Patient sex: F
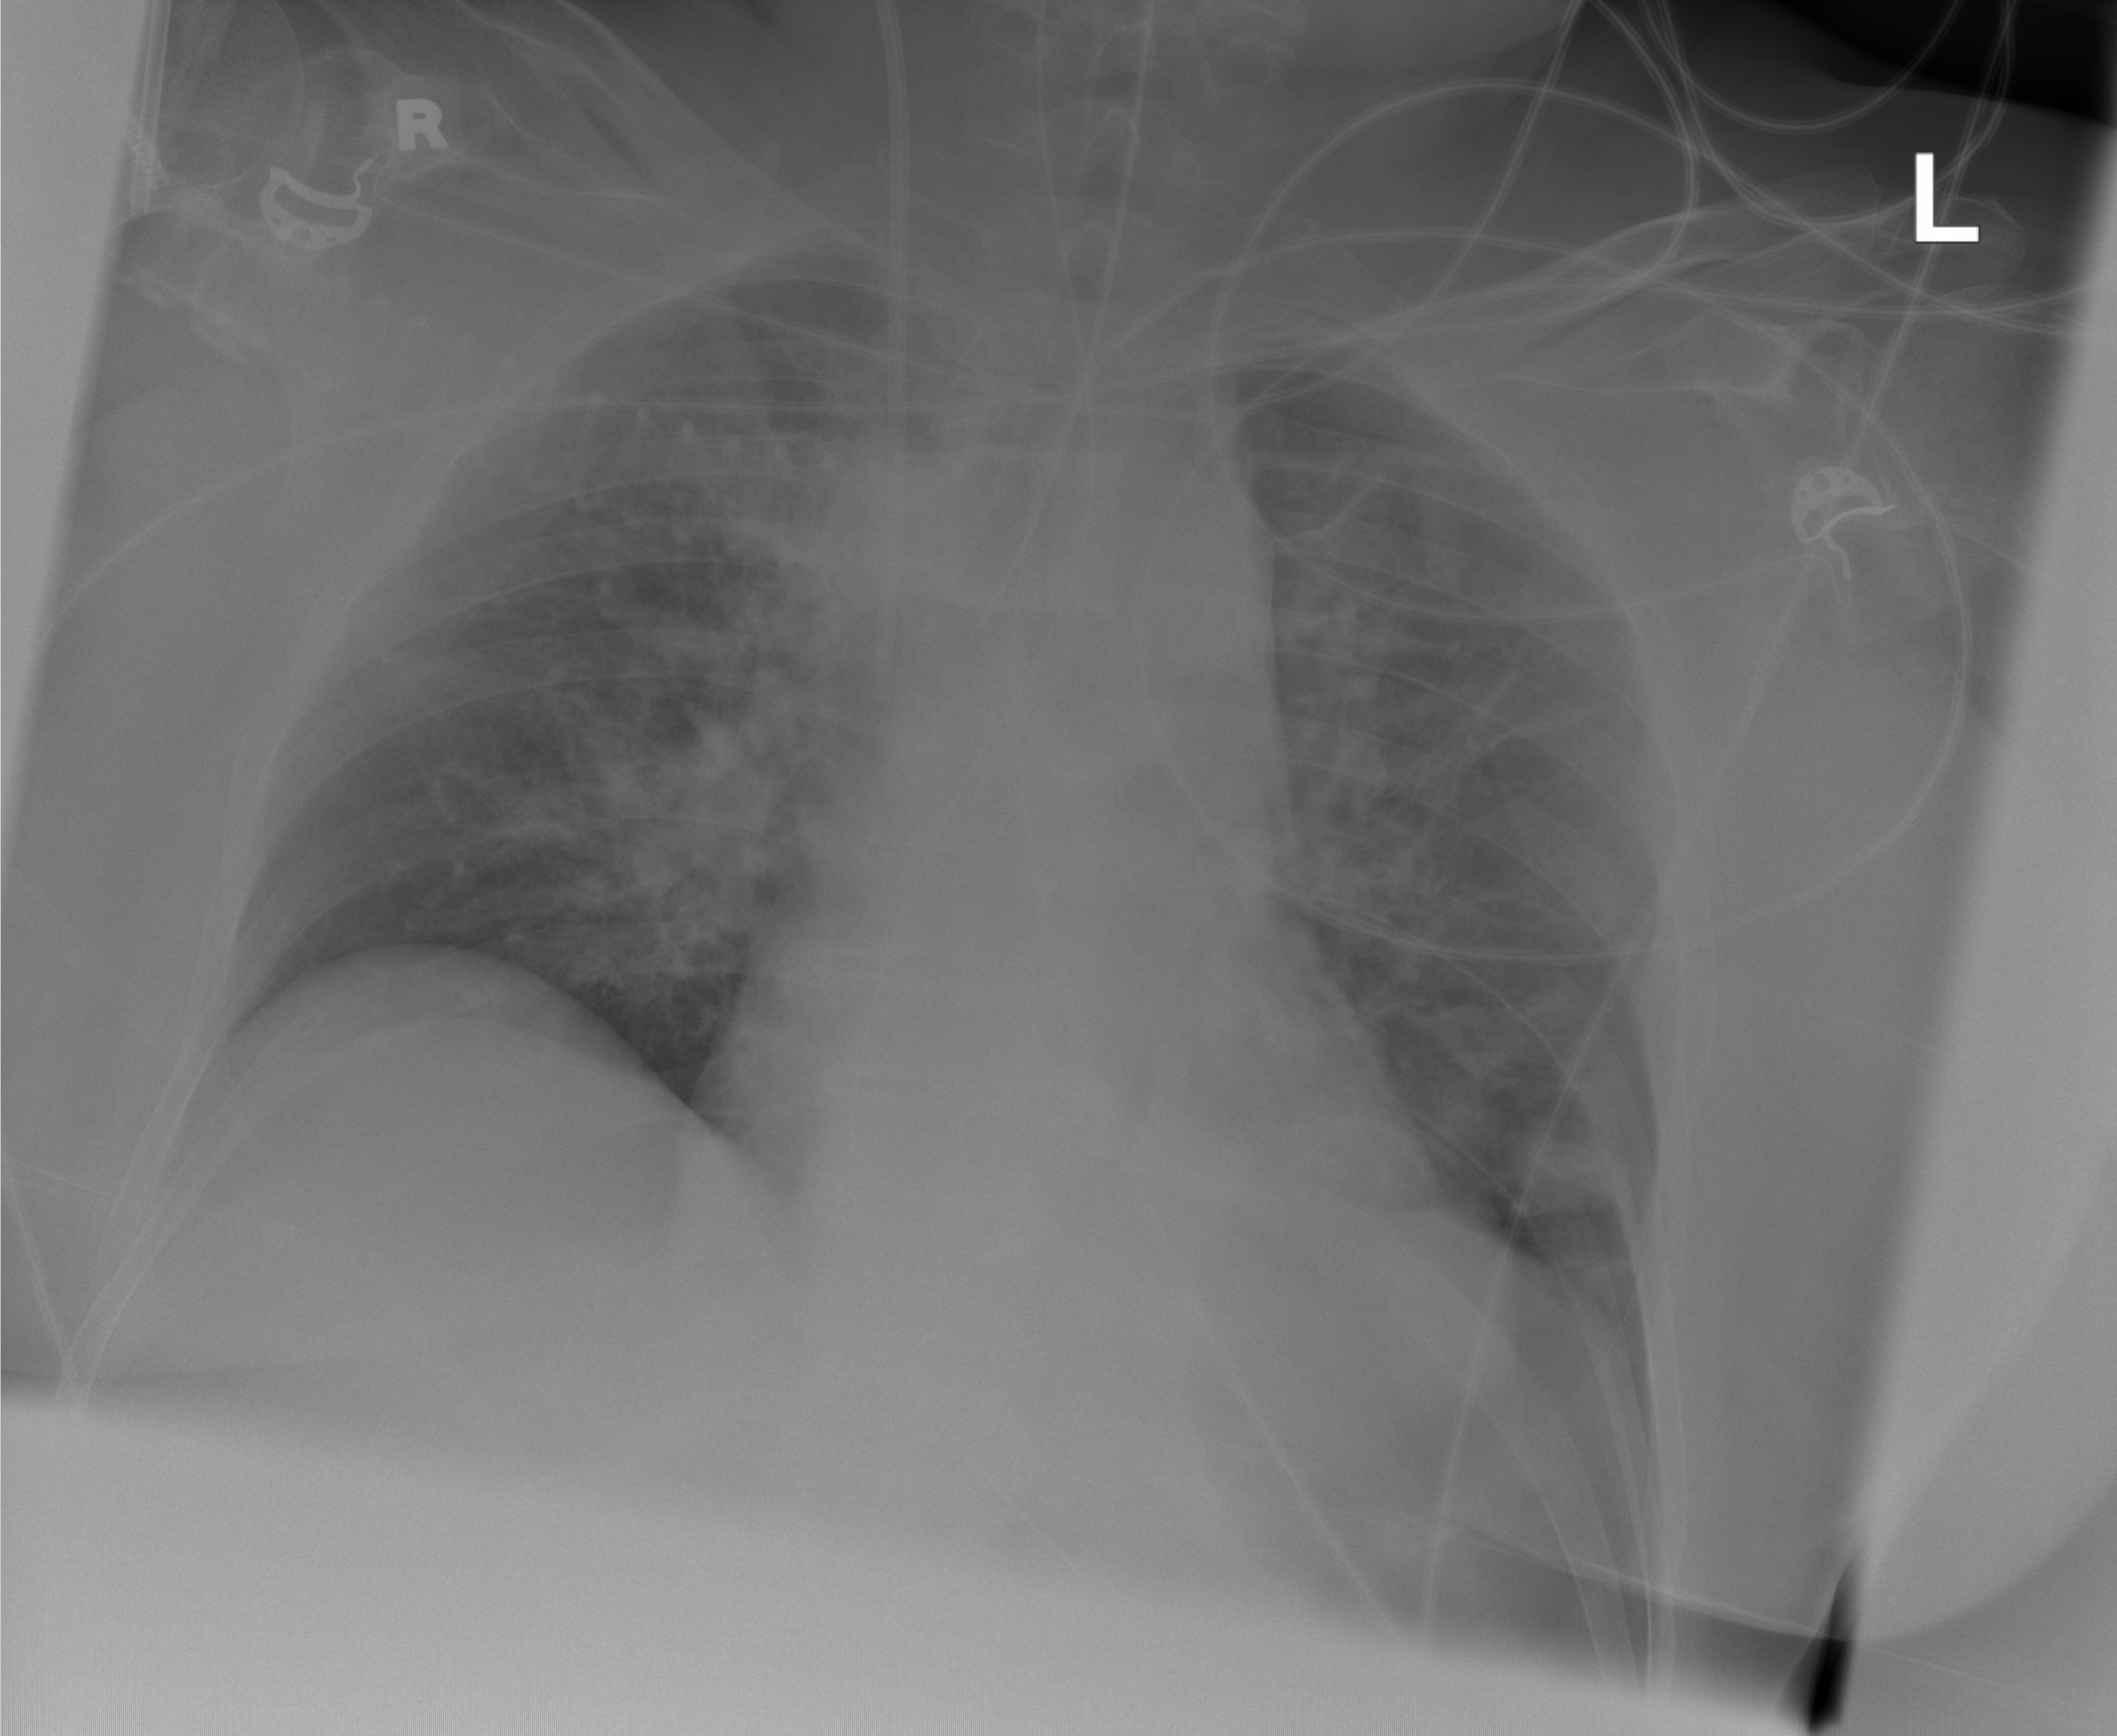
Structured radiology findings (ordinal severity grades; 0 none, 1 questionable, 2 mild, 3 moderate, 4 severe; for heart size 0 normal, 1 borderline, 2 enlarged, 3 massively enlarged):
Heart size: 0
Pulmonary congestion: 1
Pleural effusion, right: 0
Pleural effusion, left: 0
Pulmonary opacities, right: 2
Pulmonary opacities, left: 2
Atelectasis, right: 0
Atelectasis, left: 0